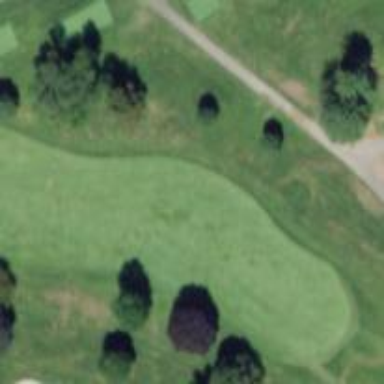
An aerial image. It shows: Golf hole.